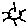
Label: sun